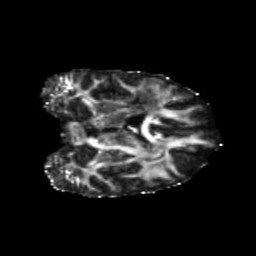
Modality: FA
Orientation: coronal
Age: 50
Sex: female
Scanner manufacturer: siemens
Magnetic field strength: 3 T
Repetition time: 5.47 s
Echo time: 0.0854 s